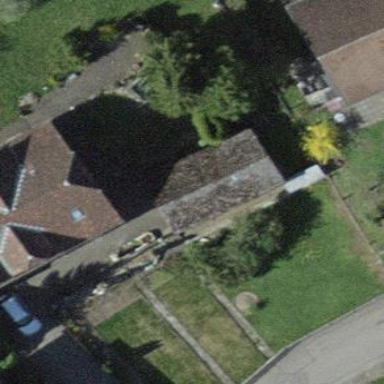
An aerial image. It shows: Barn.